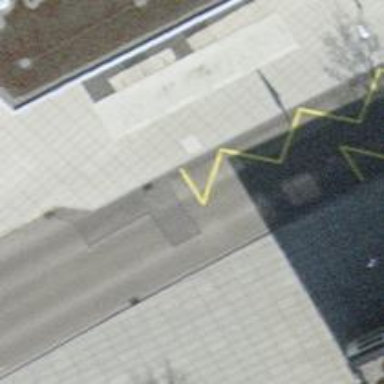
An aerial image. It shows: Public transport stop position.